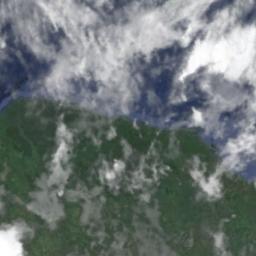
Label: cloud